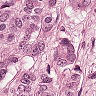
Metastatic tissue present: yes